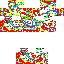
A female human skin with medium skin, wearing brown long hair dressed in a blue hoodie and black skirt, featuring a closed mouth.